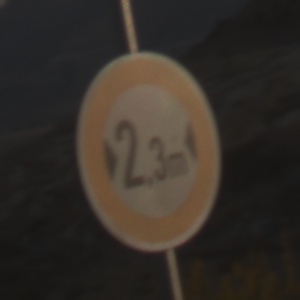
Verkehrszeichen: TatsaechlicheBreite2Komma3
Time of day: SunriseSunset
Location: Outdoor (Nature)
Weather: PartlyCloudy
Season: NotSpecified
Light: Natural